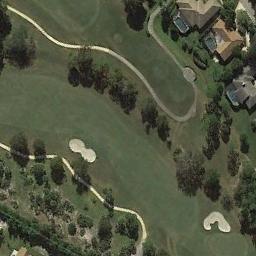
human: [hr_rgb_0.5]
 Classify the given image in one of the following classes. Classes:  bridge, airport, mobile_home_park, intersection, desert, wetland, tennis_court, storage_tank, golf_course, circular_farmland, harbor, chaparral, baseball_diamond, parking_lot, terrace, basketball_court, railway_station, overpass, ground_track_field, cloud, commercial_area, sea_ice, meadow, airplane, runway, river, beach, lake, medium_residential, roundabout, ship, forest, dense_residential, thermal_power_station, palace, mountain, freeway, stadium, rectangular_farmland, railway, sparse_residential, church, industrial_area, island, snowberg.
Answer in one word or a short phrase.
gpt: golf_course